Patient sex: F
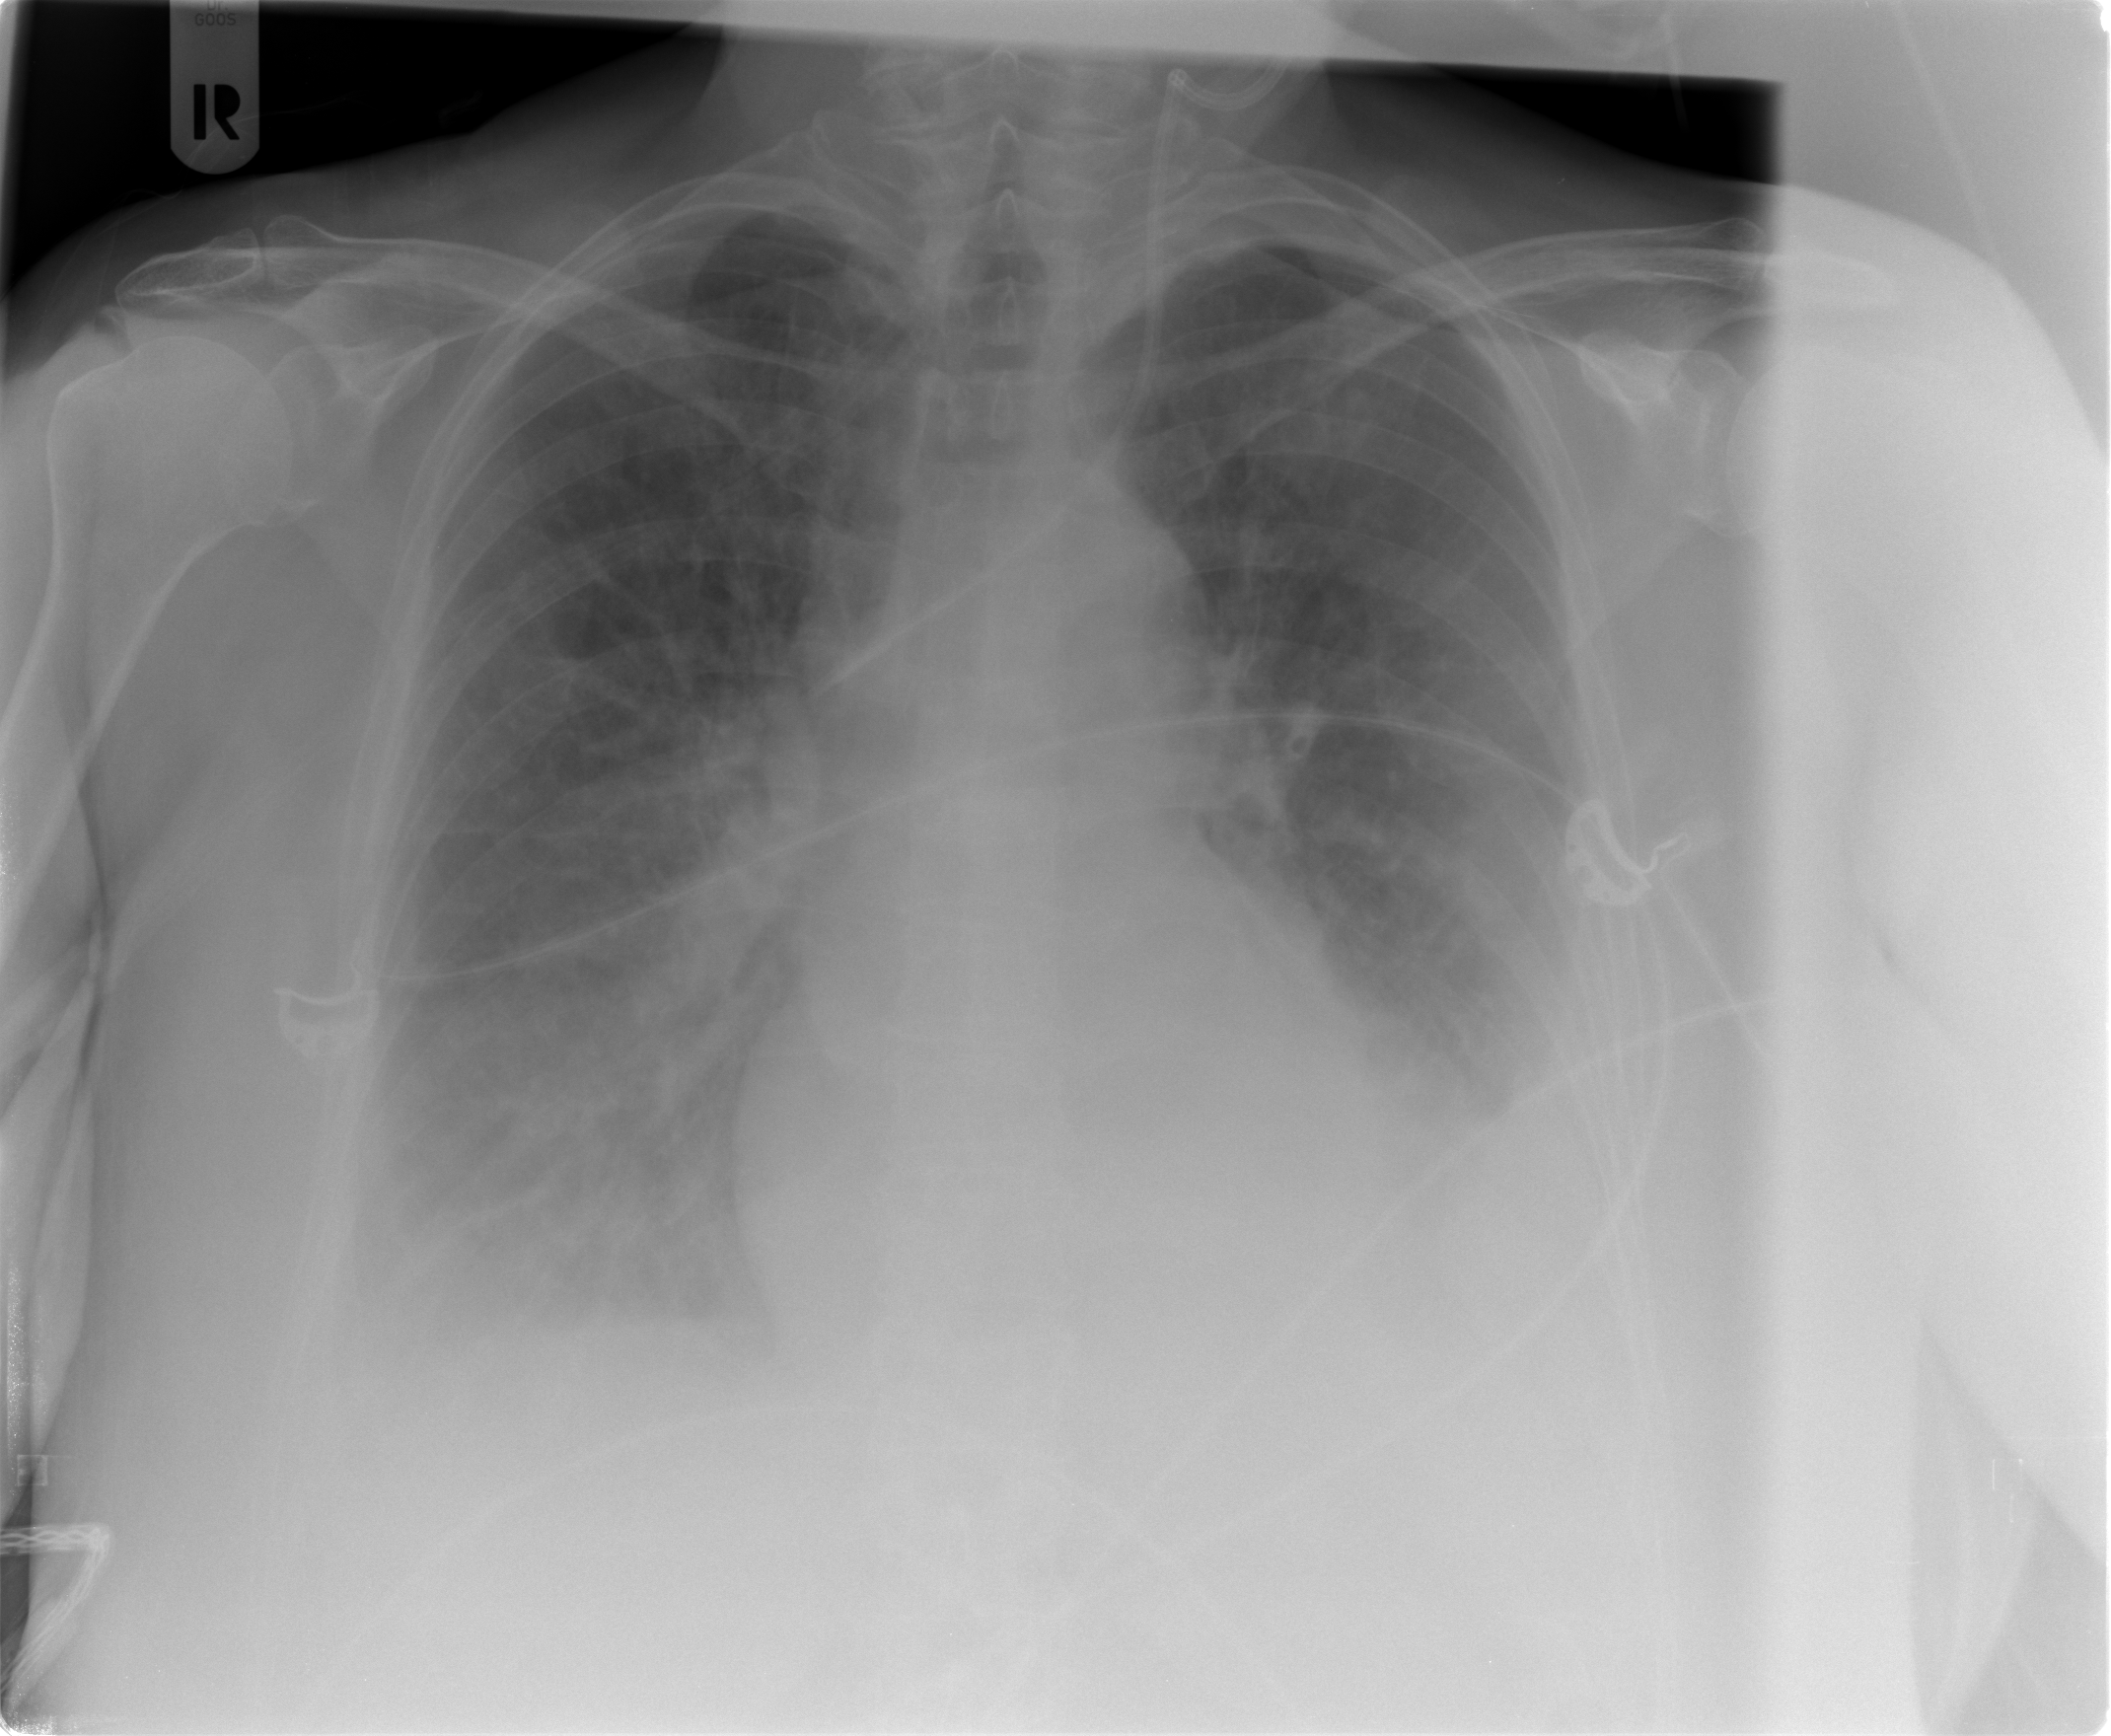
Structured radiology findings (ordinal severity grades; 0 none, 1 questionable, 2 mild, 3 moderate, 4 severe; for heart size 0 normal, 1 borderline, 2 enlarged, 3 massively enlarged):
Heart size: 1
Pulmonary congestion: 3
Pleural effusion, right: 3
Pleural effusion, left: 2
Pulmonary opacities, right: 1
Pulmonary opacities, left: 1
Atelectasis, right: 2
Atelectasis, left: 2